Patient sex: F
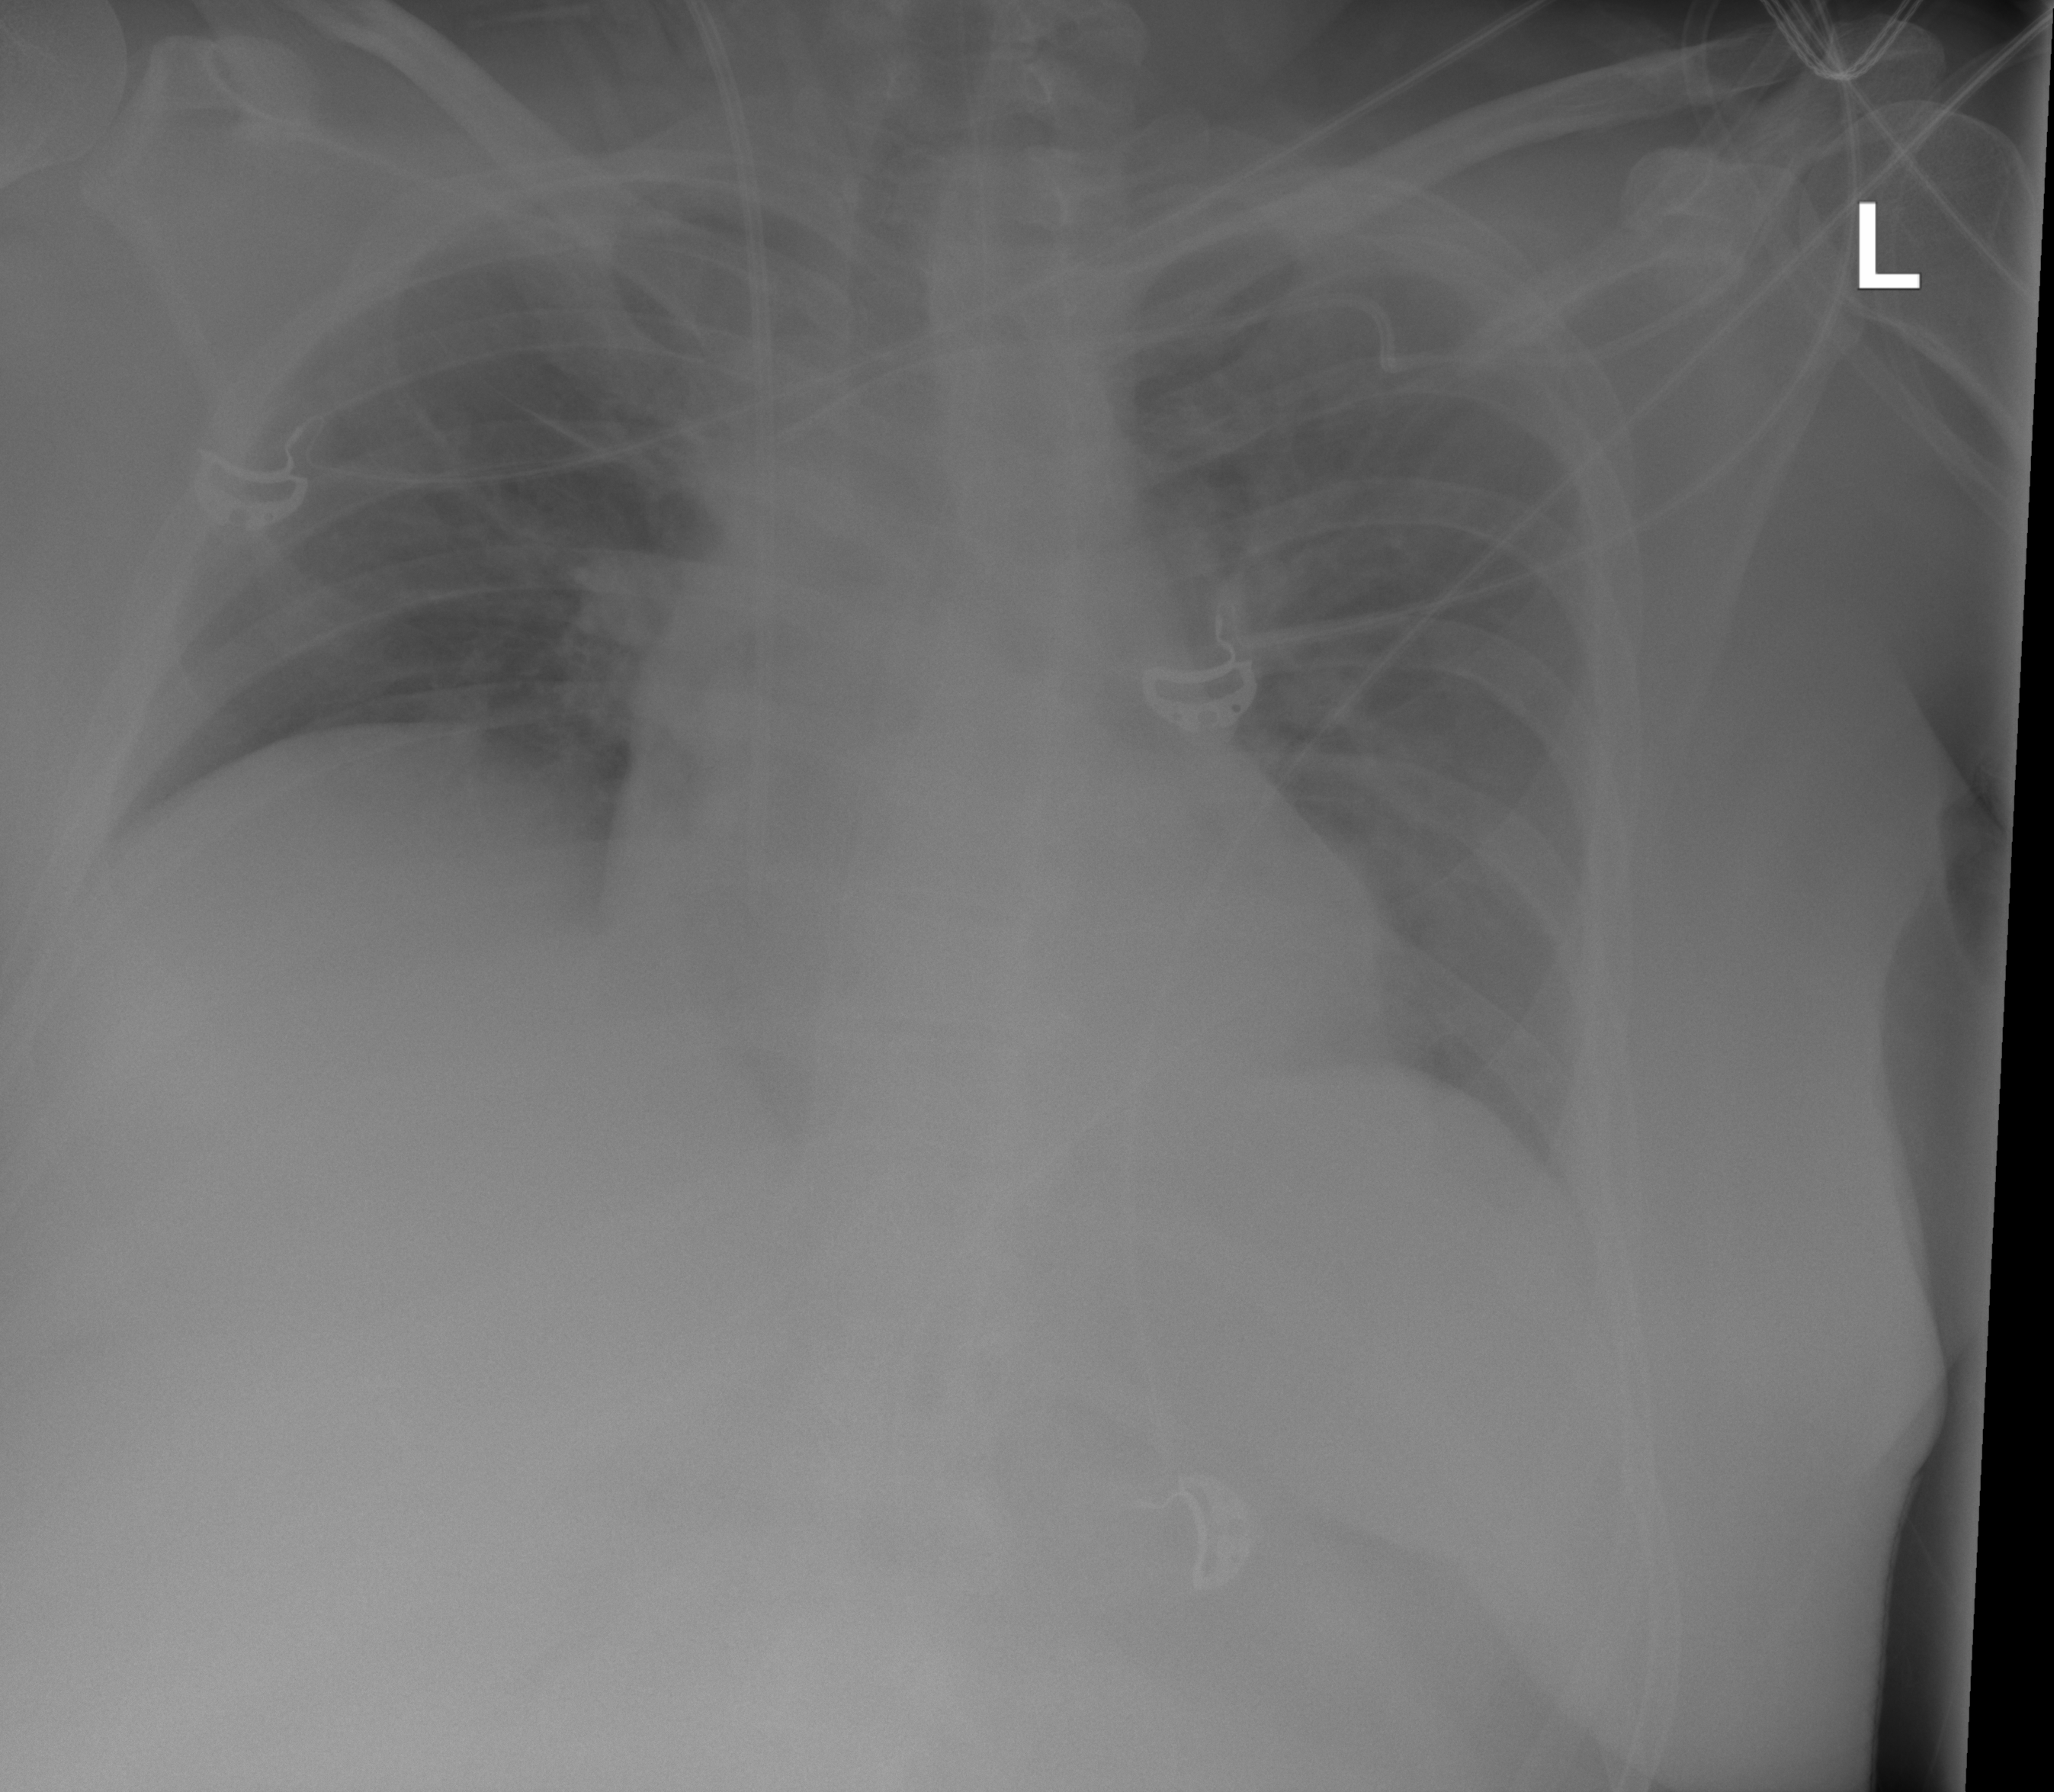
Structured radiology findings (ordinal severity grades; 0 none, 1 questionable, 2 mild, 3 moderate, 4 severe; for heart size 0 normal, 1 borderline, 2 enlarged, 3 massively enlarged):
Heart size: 0
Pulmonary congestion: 0
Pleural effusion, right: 0
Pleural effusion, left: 0
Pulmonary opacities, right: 0
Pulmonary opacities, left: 1
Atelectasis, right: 0
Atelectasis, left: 0